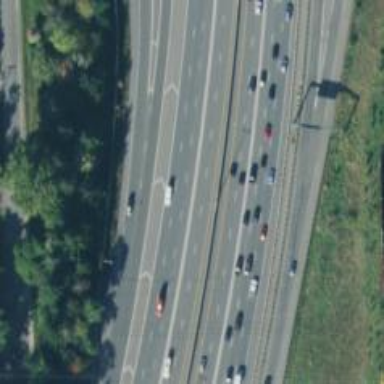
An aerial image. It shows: Motorway.